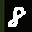
Label: 8